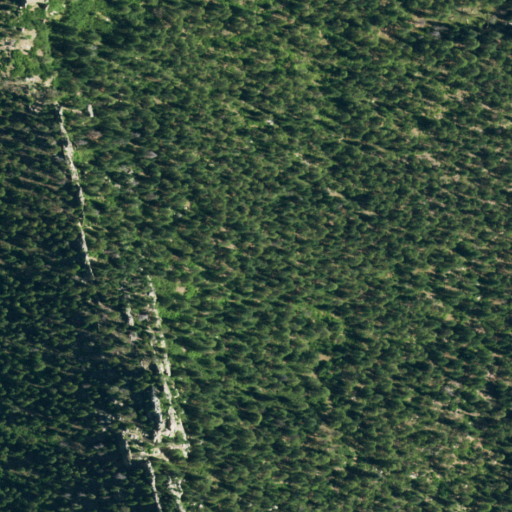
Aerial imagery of ridge(s) in Colorado named The Stonewall containing evergreen forest, deciduous forest, and shrub